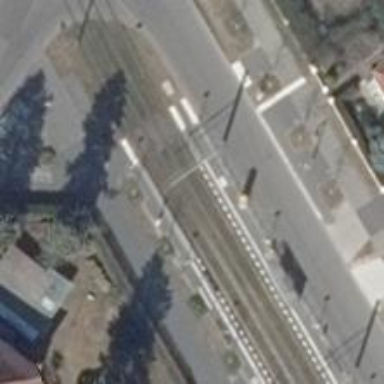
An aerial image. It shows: Uncontrolled tram railway crossing.